Brain MRI, t1w sequence, axial 2D slice.
Patient: age 18, sex F, weight 90 kg, height 1.9 m
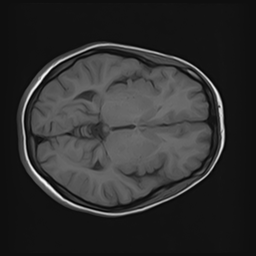